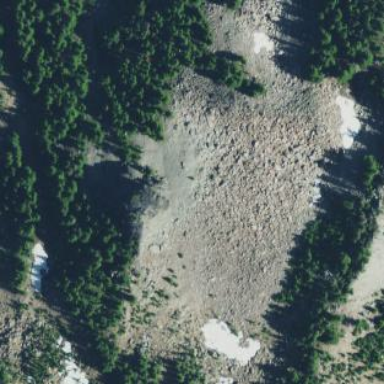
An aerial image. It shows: Natural scree.